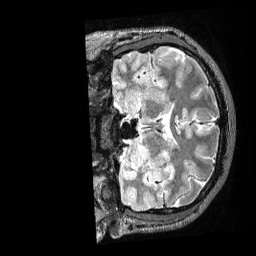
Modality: T2w
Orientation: coronal
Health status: healthy
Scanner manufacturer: siemens
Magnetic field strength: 3 T
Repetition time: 3.2 s
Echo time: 0.565 s